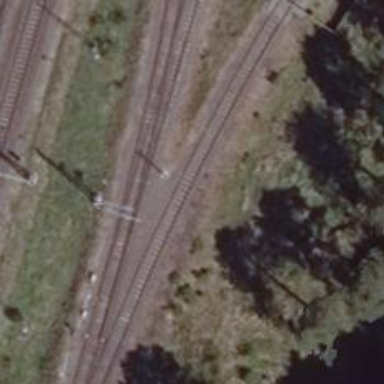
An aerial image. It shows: Railway signal.